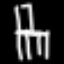
Label: chair